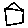
Label: house